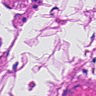
Metastatic tissue present: no